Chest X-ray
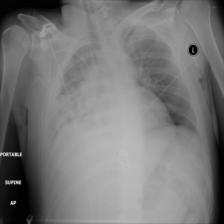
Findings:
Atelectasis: negative
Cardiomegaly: negative
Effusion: negative
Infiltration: negative
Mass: negative
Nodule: negative
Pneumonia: negative
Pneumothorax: negative
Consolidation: negative
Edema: negative
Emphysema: negative
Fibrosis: negative
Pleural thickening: negative
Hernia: negative